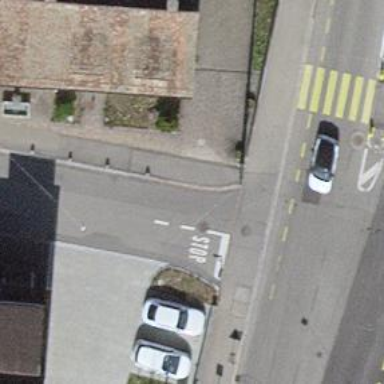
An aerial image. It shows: Sidewalk along the footway.